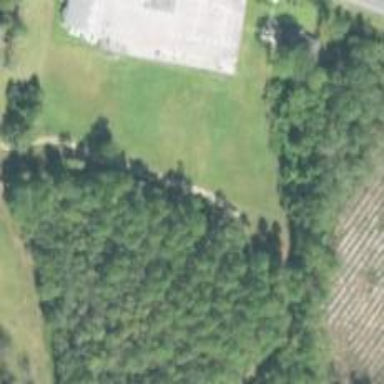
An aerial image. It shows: Driveway leading to service road.